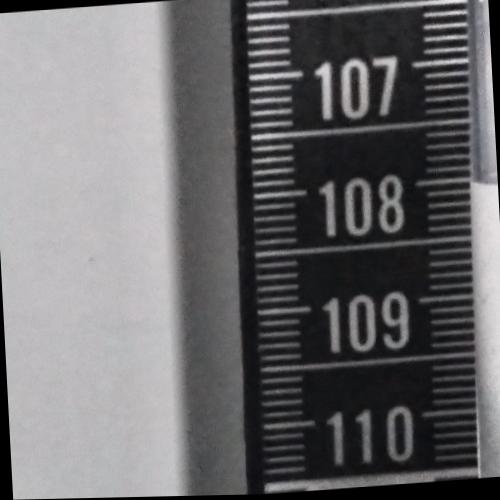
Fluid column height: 108.1 cm